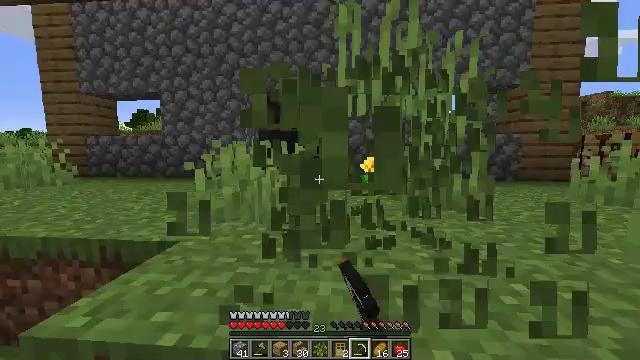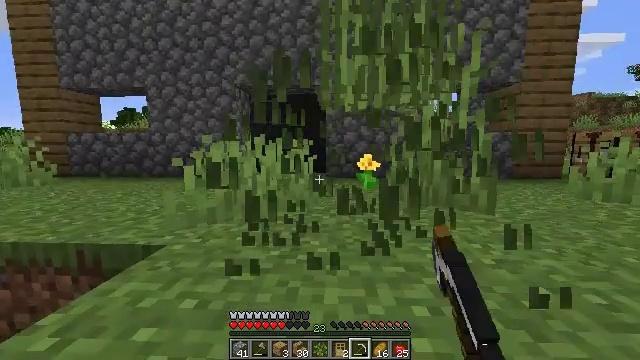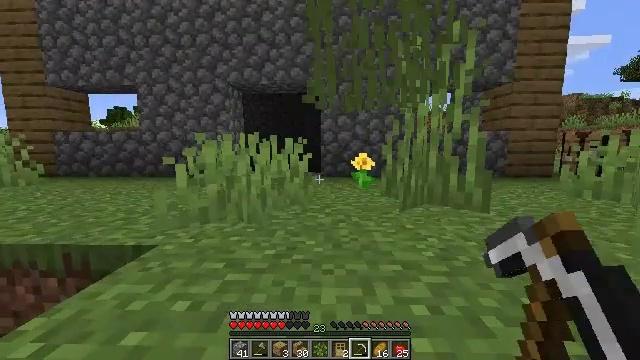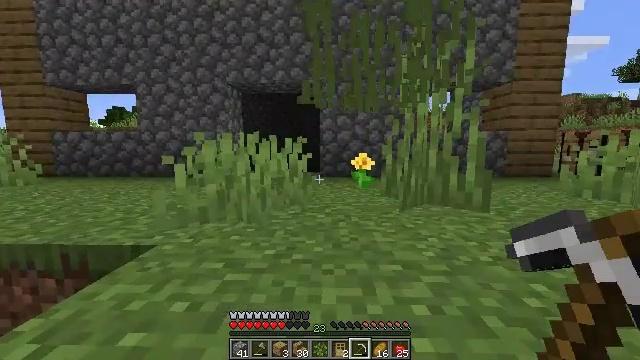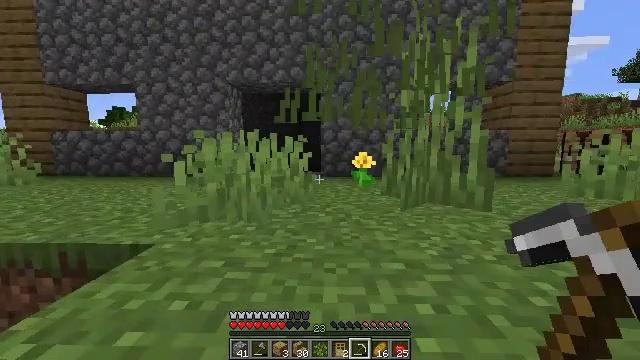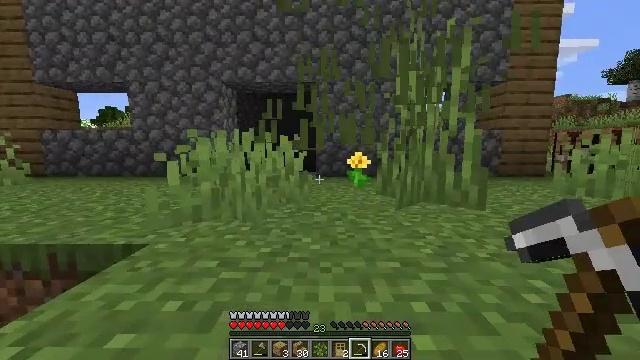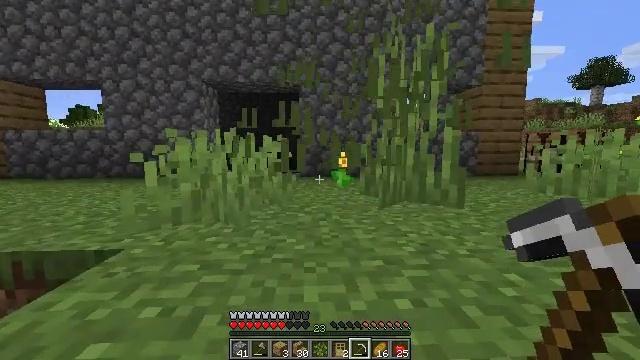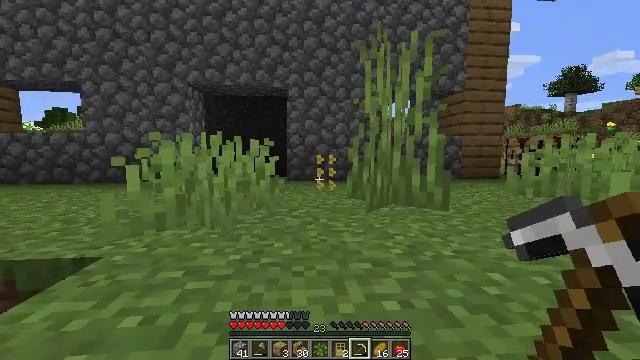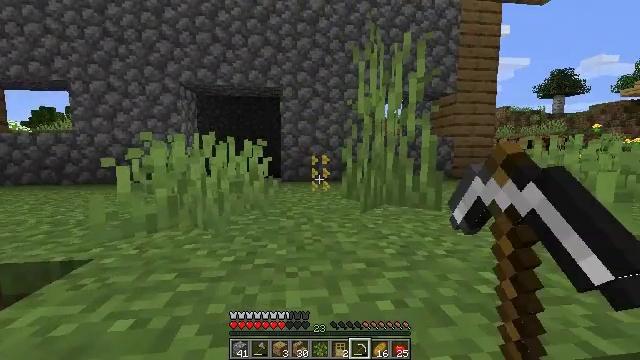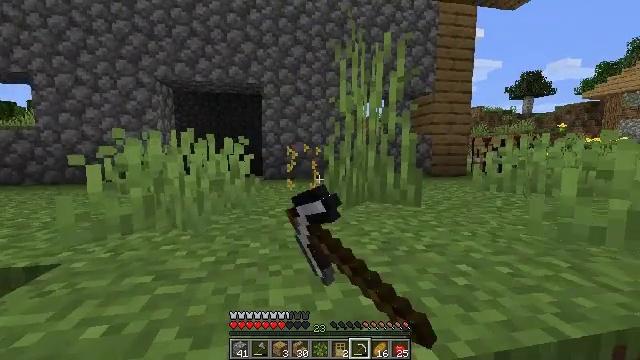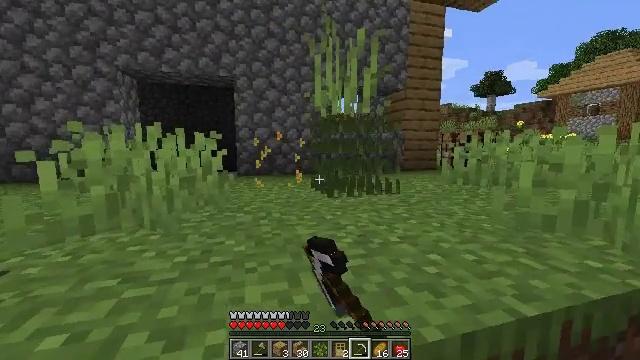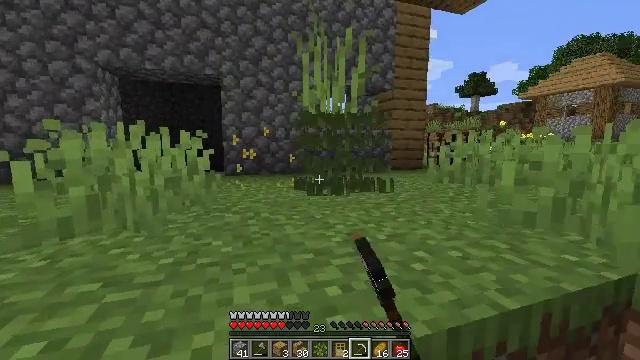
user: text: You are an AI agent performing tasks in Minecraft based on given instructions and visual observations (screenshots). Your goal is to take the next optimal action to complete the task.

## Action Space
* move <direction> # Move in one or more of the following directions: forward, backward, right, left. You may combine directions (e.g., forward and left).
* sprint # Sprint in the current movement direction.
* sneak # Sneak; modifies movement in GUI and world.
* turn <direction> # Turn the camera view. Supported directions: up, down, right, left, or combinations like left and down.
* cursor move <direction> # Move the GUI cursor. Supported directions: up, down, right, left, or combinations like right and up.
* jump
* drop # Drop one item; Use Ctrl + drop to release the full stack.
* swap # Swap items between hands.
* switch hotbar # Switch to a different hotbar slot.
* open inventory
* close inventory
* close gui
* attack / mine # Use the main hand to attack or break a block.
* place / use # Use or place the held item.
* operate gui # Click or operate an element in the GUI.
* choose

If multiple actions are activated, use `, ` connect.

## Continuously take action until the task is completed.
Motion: motion action
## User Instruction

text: Gather dandelions in the field.
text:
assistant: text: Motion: turn right, attack / mine
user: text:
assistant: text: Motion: turn right, attack / mine
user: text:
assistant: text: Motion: attack / mine
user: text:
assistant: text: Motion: attack / mine
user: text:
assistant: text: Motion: turn right, attack / mine
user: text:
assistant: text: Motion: turn right, attack / mine
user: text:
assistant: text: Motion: turn right, attack / mine
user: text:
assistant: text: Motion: turn right, attack / mine
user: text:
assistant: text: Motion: turn right, attack / mine
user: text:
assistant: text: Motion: turn right and down, attack / mine
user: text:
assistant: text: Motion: turn right
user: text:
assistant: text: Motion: no_op